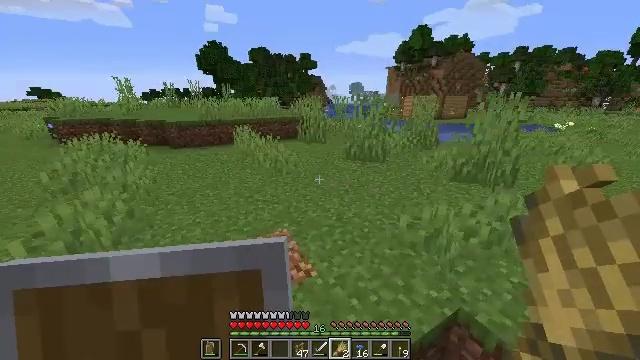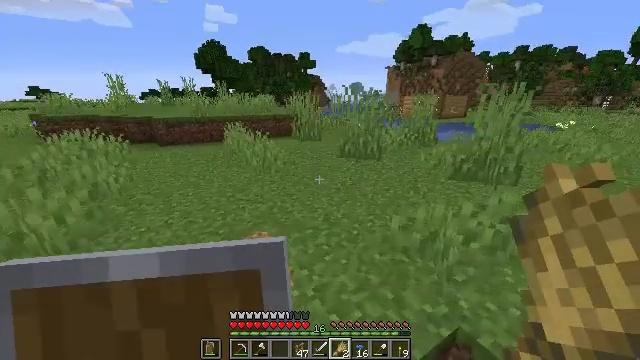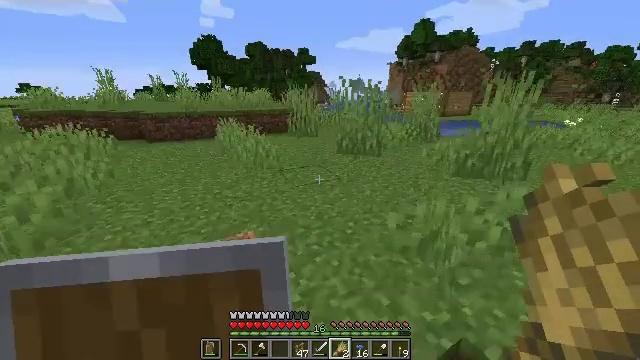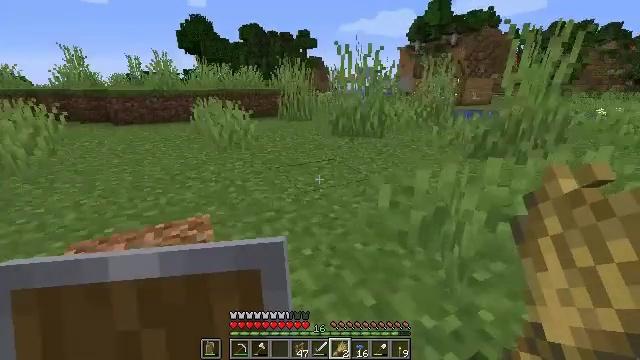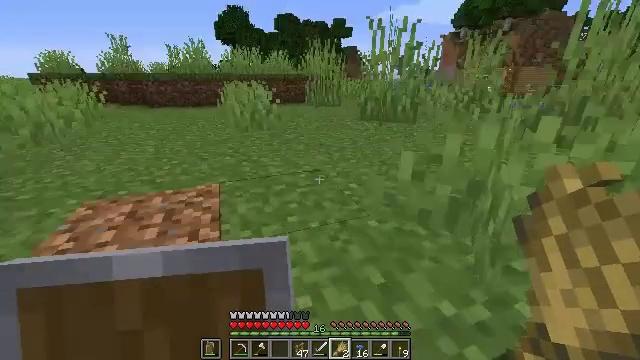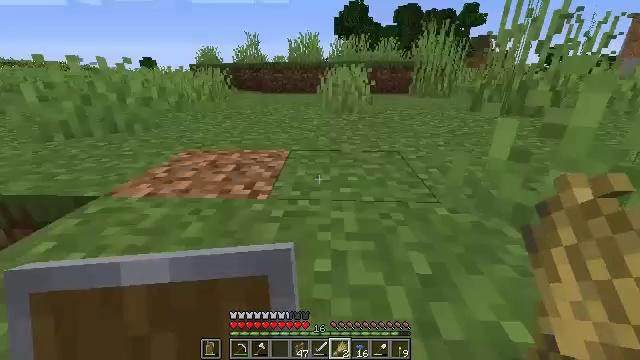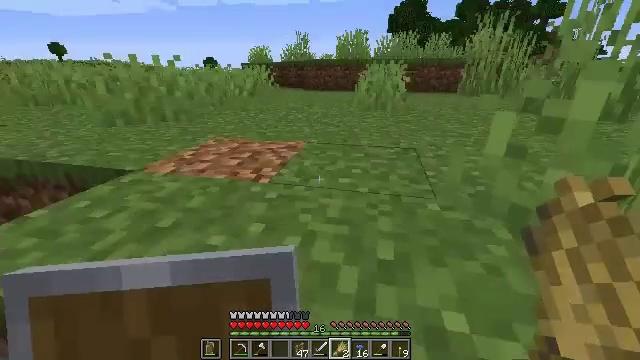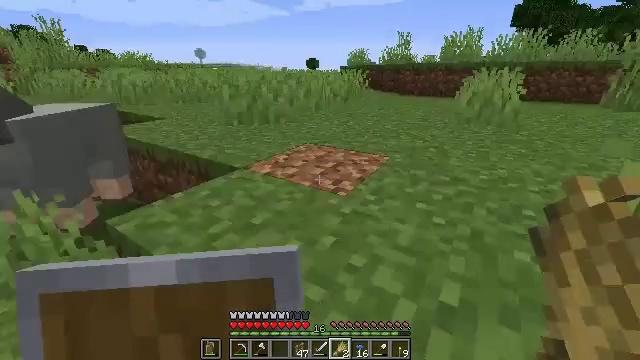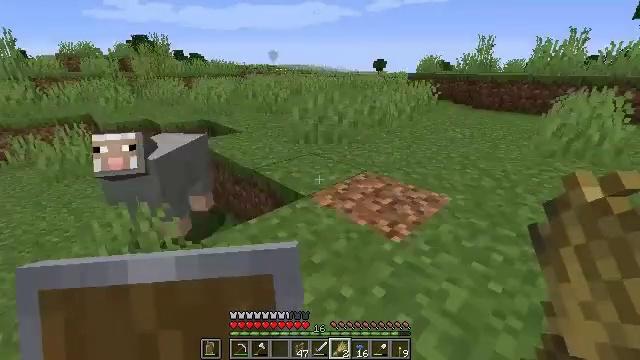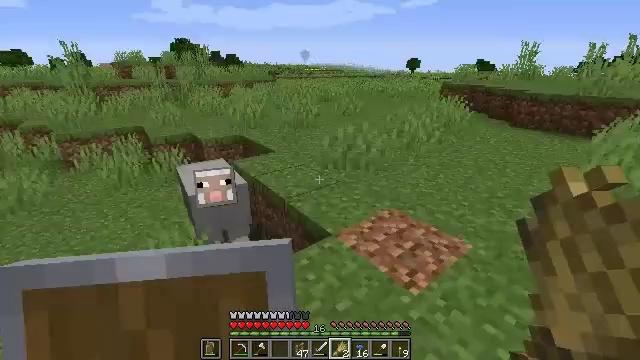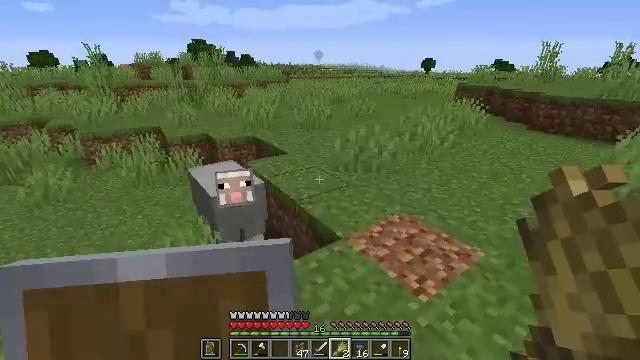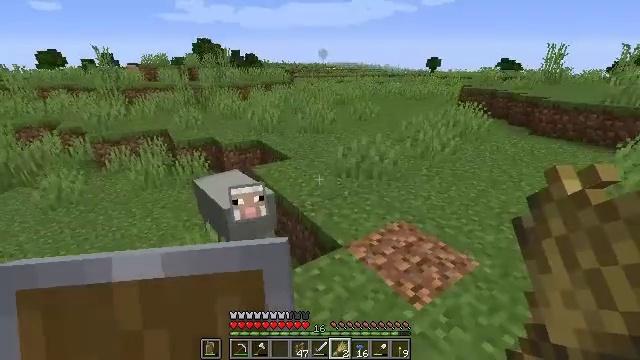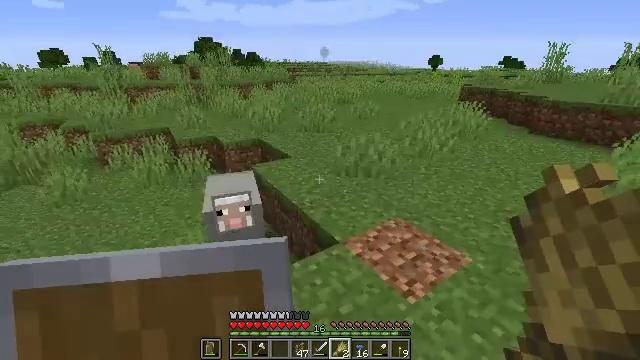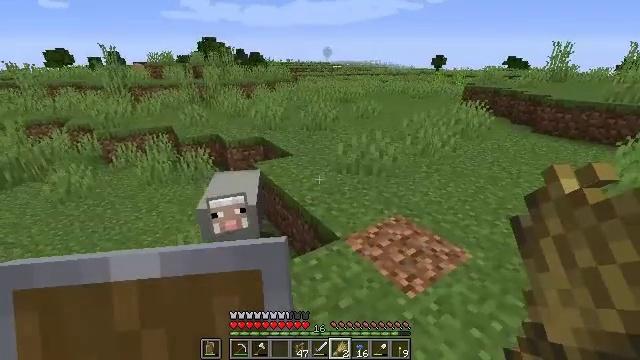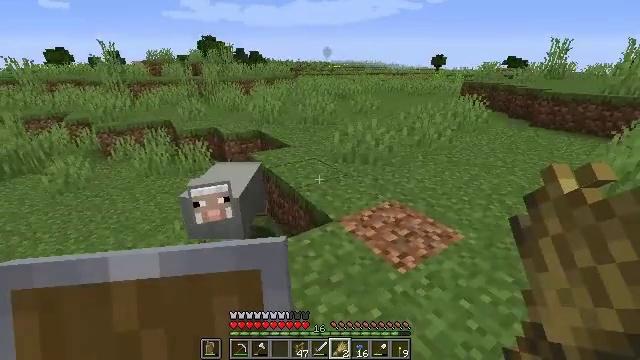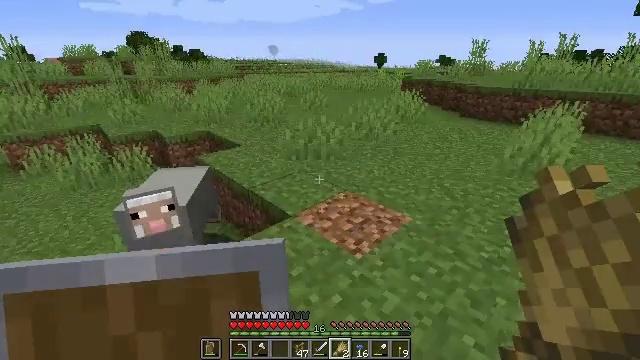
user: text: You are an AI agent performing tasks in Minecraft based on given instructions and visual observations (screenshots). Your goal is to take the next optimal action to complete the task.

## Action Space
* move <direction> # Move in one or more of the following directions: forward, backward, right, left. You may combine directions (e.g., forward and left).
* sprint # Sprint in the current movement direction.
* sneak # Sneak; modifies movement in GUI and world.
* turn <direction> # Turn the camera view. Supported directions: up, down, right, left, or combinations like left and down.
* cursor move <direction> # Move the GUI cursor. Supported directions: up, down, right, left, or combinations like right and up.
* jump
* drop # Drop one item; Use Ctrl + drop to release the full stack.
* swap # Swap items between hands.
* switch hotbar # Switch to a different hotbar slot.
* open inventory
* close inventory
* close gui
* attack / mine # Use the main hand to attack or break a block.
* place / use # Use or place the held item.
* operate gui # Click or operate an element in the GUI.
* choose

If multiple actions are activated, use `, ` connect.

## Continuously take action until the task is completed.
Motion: motion action
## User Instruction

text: Form an iron hoe with ingredients on the crafting table.
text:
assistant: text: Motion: move right, jump
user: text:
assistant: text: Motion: move right, jump
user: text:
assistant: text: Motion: move back and move right, jump
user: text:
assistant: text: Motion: move back and move right, turn left and down
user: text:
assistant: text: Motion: move back and move right, turn left
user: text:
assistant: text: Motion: move back and move right, turn left
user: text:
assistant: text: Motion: move back and move right, turn left, jump
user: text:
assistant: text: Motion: move back and move right, turn left, jump
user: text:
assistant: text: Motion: move back and move right, turn left, jump
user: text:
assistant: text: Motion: move back and move right, turn left, jump
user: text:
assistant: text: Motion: move back and move right, jump
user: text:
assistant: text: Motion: move back and move right
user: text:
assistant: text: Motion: move back and move right
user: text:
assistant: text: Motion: move back and move right
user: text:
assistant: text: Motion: move back and move right, turn right
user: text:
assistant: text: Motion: move back and move right, turn right
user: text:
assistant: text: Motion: move back and move right, turn right and up
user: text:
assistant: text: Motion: move back and move right, turn right and up
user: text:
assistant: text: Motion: move right
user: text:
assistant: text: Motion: move forward and move right
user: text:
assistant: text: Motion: move forward and move right
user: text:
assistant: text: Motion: move forward and move right, jump
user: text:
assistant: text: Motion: move forward and move right, jump
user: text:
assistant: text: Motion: move forward and move right, jump
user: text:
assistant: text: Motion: move forward and move right, jump
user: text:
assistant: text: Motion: move forward and move right, jump
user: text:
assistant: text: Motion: move forward and move right, turn left
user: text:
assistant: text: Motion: move forward and move right
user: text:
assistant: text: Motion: move forward and move right
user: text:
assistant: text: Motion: move forward and move left